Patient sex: M
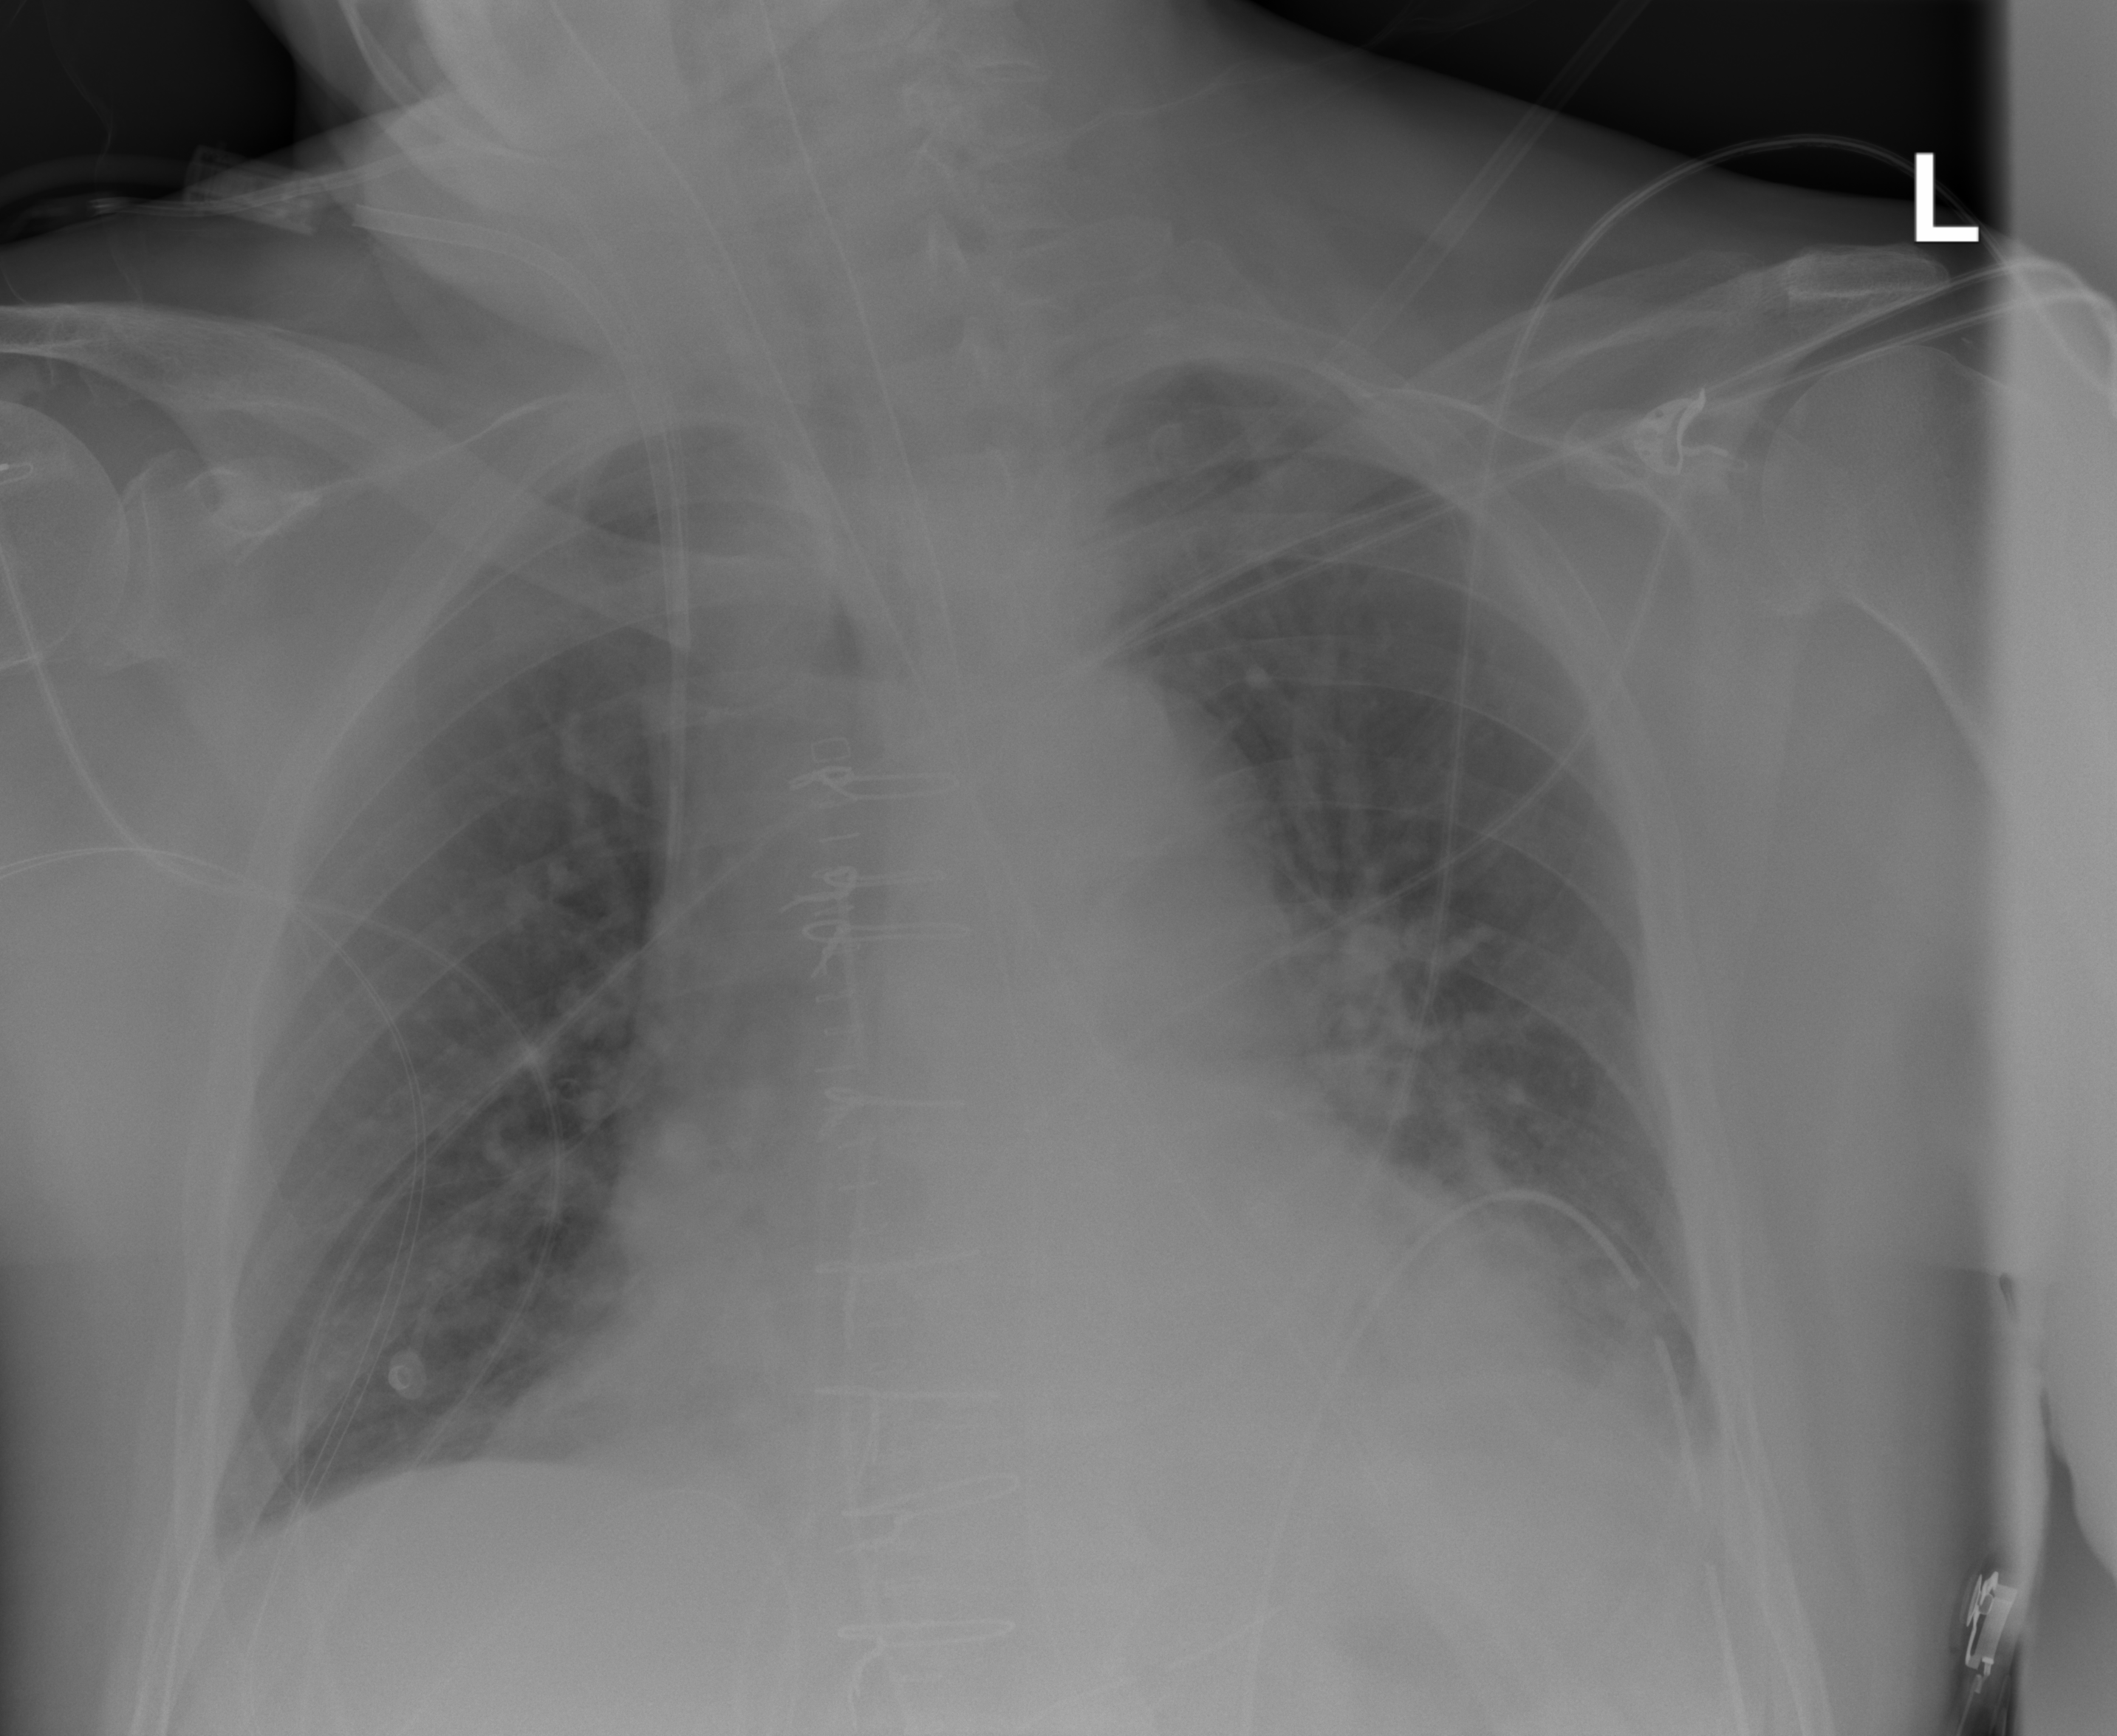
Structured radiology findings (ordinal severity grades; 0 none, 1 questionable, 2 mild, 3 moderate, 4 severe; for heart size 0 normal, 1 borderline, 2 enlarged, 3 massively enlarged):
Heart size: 2
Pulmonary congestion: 0
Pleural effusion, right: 0
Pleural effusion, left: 2
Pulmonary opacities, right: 0
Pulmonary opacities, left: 0
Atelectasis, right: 0
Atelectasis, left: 2